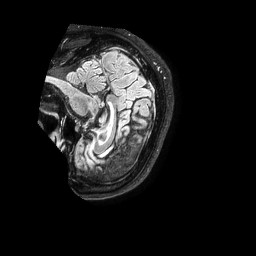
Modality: FLAIR
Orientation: sagittal
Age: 67
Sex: male
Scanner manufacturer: philips
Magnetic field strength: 3 T
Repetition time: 4.8 s
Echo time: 0.34 s